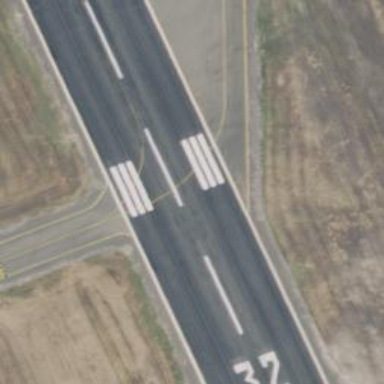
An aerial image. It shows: Runway at airport.